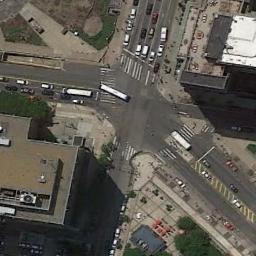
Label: intersection